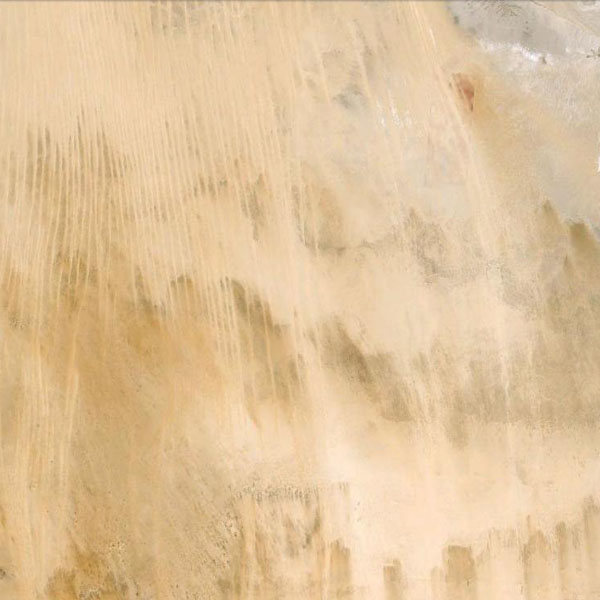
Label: Desert